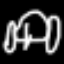
Label: frog